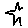
Label: star